Field crop: tomato
Growth stage: 1
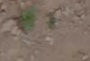
Species: solanum